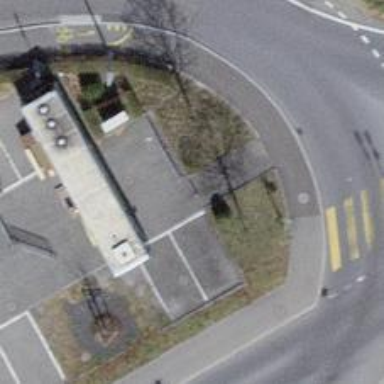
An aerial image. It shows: Bollard barrier.